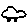
Label: car